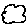
Label: cloud